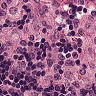
Metastatic tissue present: no